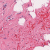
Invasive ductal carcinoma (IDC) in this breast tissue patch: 0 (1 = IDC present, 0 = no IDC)